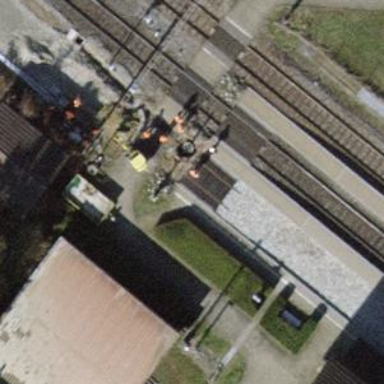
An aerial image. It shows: Railway level crossing.